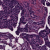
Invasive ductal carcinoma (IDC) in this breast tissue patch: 0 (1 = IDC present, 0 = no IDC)